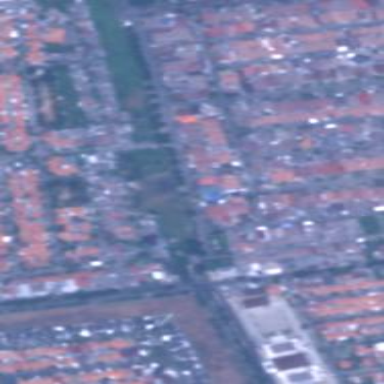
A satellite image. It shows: Residential area.